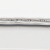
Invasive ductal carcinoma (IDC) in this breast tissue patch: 0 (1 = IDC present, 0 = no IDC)